Question: I've got a dropdown I've made: <URL>
For some reason, jsFiddle is altering the alignment which is not present outside of jsFiddle - this is not the issue.
I seem to have a gap between items and I cannot see why it is being added.
The Fiddle has different colours and fonts, but other than that, everyting is identical. The arrow in the image below points to the problem - it is like that for all the divs. If I set the margin to
-4px for the main .dropdown class, it is fixed but I'm not sure why the space is appearing in the first place...

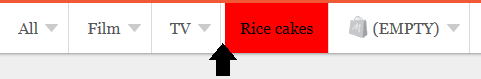
Answer: It's because whitespace (e.g. new-line characters) around 'display:inline-block' element is rendered as space. One of solutions is to set font-size for parent element to zero.
See <URL> where following rule is added:
'''
BODY > DIV {font-size: 0; }
'''